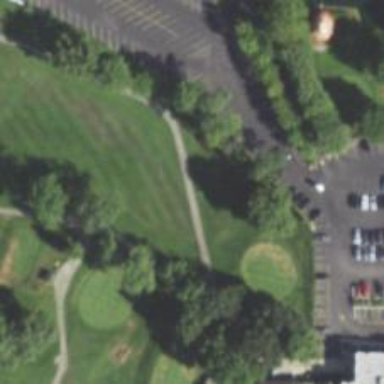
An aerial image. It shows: Service road designated as golf cart path.